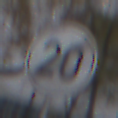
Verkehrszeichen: EndeGeschwindigkeit20
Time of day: MorningAfternoon
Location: Outdoor (Nature)
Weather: Overcast
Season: Autumn
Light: Natural